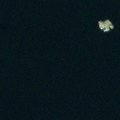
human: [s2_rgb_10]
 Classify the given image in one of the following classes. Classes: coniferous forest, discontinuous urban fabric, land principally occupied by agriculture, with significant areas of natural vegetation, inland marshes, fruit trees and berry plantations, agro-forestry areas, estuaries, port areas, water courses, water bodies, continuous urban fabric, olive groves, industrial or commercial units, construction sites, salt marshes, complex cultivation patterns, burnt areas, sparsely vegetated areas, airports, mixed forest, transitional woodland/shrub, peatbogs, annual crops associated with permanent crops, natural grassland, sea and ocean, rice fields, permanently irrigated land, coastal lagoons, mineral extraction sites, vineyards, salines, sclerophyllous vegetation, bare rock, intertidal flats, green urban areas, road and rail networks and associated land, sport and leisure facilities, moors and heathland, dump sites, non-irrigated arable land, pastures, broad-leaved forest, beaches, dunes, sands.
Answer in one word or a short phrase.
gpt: sea and ocean